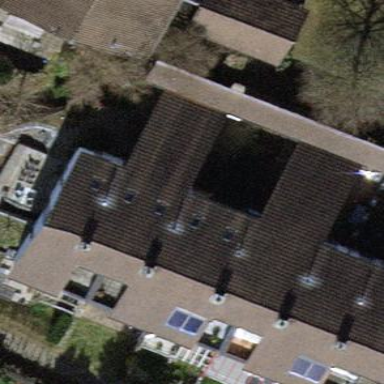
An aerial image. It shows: House with gabled roof oriented across.